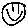
Label: smiley face